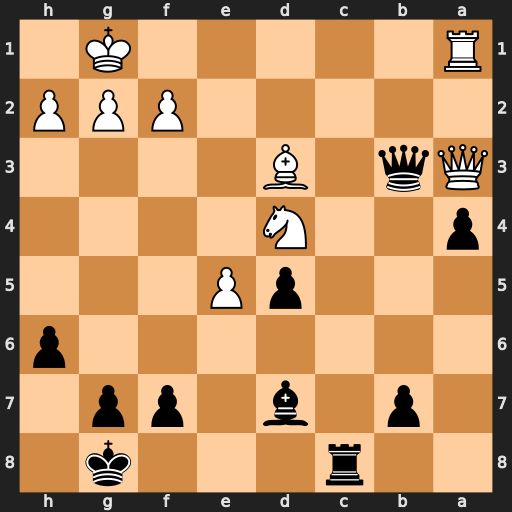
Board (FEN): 2r3k1/1p1b1pp1/7p/3pP3/p2N4/Qq1B4/5PPP/R5K1
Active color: b
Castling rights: -
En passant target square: -
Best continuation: Qxa3 Rxa3 Rc1+